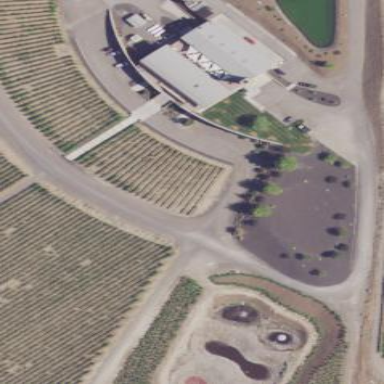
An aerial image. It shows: Vineyard growing grapes.